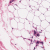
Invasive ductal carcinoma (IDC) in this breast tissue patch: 0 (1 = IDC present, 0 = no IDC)